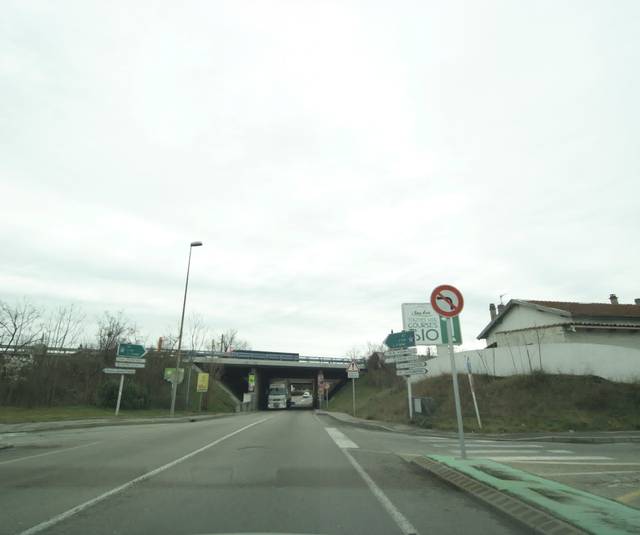
Region: France
Coordinates: 44.96, 4.886